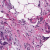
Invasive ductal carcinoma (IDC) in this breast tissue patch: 1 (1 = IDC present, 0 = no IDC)